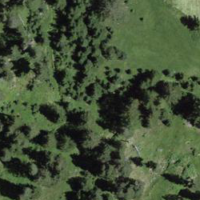
EUNIS habitat code: 43
Species observed at this site:
Traunsteinera globosa
Gentiana cruciata